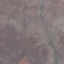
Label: HerbaceousVegetation